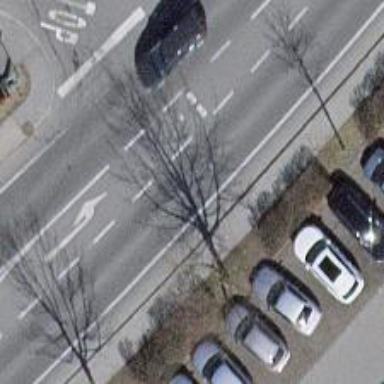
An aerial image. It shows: Primary highway with asphalt surface. There are sidewalks on both sides and exclusive cycle lane.